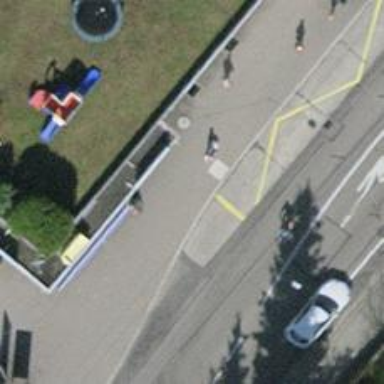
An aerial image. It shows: Asphalt sidewalk.